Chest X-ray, AP view. Patient: 54 years old, sex F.
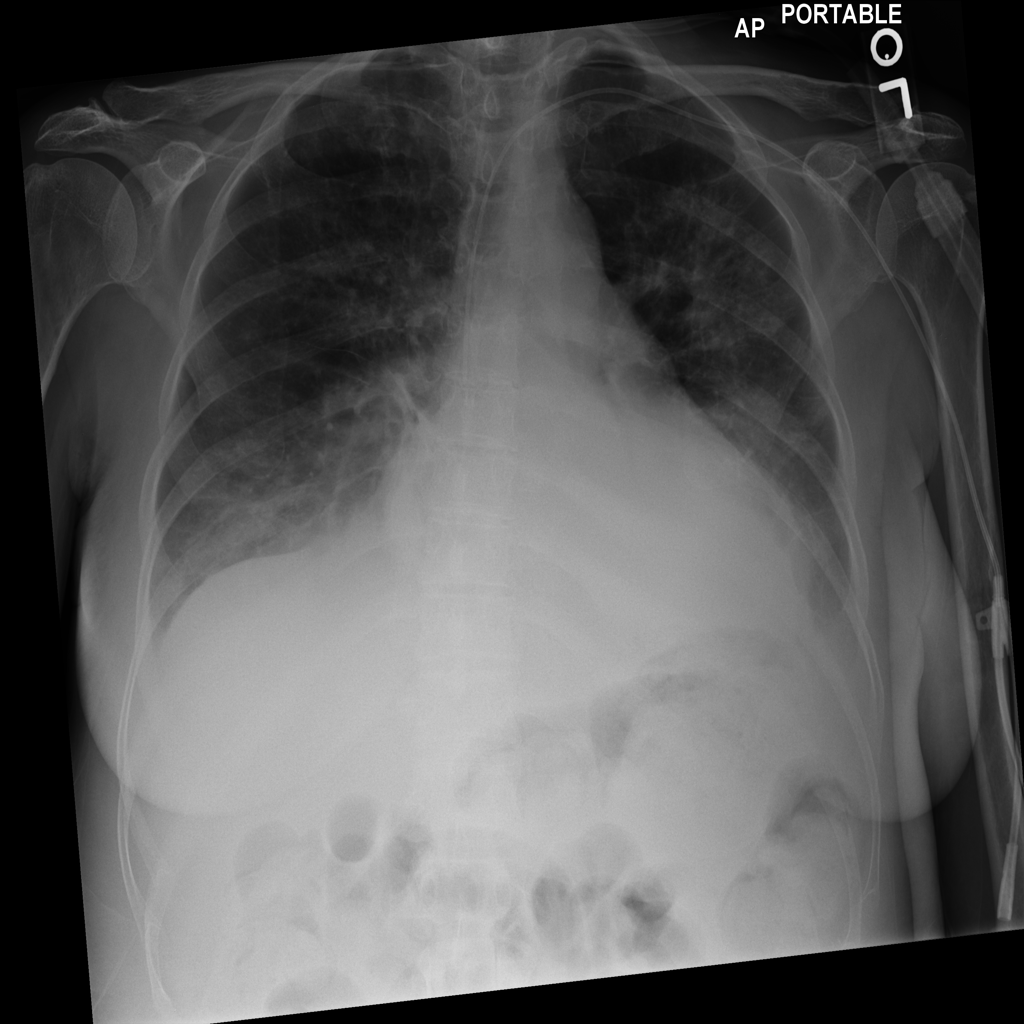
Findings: Infiltration